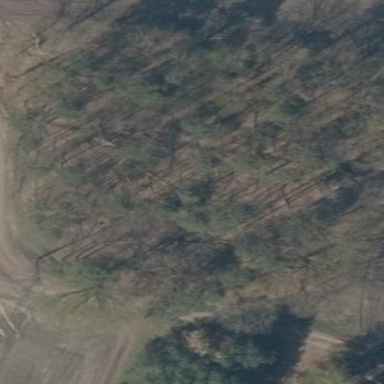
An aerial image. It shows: Forest area.